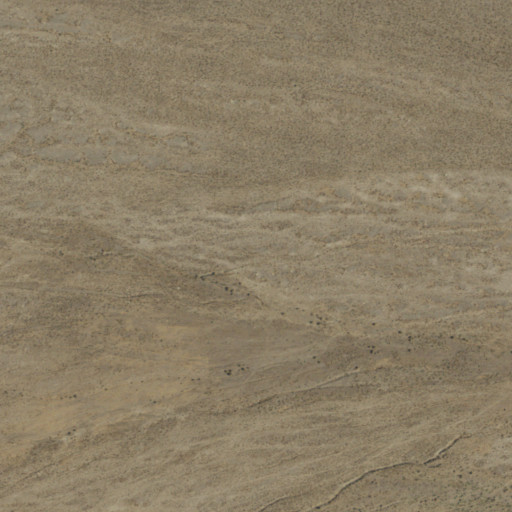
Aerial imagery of valley in Nevada named Mill Canyon containing only shrub